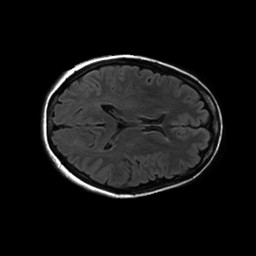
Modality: FLAIR
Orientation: axial
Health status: ill
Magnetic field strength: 3 T